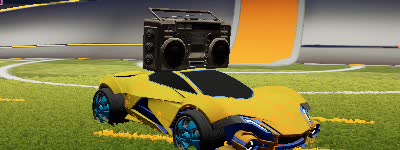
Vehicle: werewolf